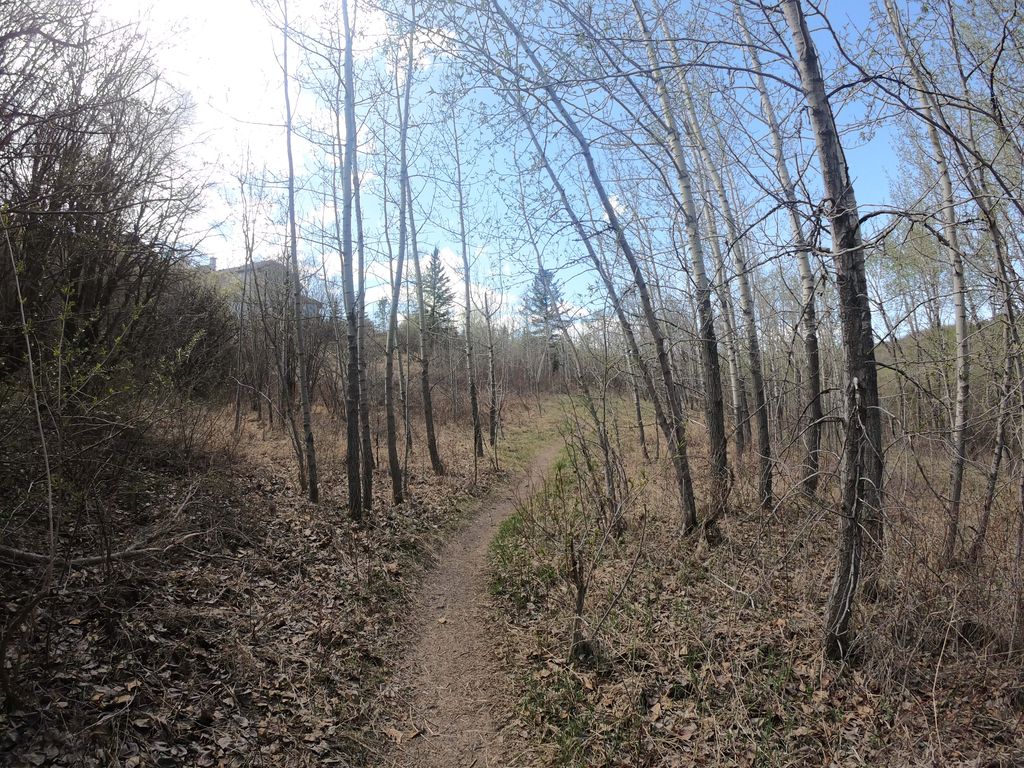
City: calgary